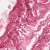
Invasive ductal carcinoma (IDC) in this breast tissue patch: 0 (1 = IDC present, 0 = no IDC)